高三 · 立体几何学
三棱柱 $A B C-A_{1} B_{1} C_{1}$ 中, $N$ 是 $A_{1} B$ 的中点, 若 $\overrightarrow{C A}=$ $\vec{a}, \overrightarrow{C B}=\vec{b}, \overrightarrow{C C_{1}}=\vec{c}$, 则 $\overrightarrow{C N}=(\quad)$
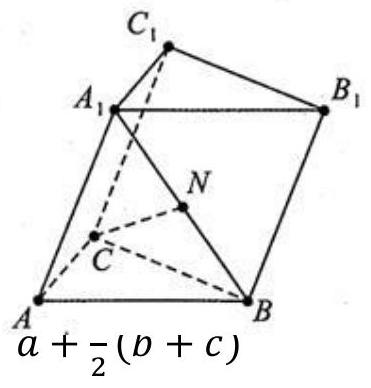
A. $\frac{1}{2}(\vec{a}+\vec{b}-\vec{c})$
B. $\frac{1}{2}(\vec{a}+\vec{b}+\vec{c})$
C. $\vec{a}+\vec{b}+\frac{1}{2} \vec{c}$
D. $\stackrel{A}{a+\frac{1}{2}(b+c)}$

答案: B
解析: \overrightarrow{\mathrm{CN}}=\overrightarrow{\mathrm{CB}}+\overrightarrow{\mathrm{BN}}=\overrightarrow{\mathrm{CB}}+\frac{1}{2} \overrightarrow{\mathrm{BA}_{1}}=\overrightarrow{\mathrm{CB}}+\frac{1}{2}\left(\overrightarrow{\mathrm{BA}}+\overrightarrow{\mathrm{AA}_{1}}ight)=\overrightarrow{\mathrm{CB}}+\frac{1}{2}\left(\overrightarrow{\mathrm{CA}}-\overrightarrow{\mathrm{CB}}+\overrightarrow{\mathrm{CC}_{1}}ight)=\overrightarrow{\mathrm{b}}+\frac{1}{2}(\overrightarrow{\mathrm{a}}-\overrightarrow{\mathrm{b}}+\overrightarrow{\mathrm{c}})$ $=\frac{1}{2}(\vec{a}+\vec{b}+\vec{c})$, 故选 $B$.